Question: i develop an application on android which is thus structured:

Activity 1, Activity 2, ..., Activity n - are tabs with related Activity.
'''
TabHost tabHost = getTabHost();
Resources res = getResources();
View view = null;
Context ctx = MyApplication.getInstance().getApplicationContext();
TabSpec startspec = tabHost.newTabSpec("Login");
view = prepareTabView(ctx, "Login", res.getDrawable(R.drawable.menu_bkg), R.drawable.tab_files_selector);
startspec.setIndicator(view).setContent(new Intent(this, LoginActivity.class));
tabHost.addTab(startspec);
'''
TabActivity content view:
'''
<?xml version="1.0" encoding="utf-8"?>
<TabHost xmlns:android="http://schemas.android.com/apk/res/android"
android:id="@android:id/tabhost"
android:layout_width="match_parent"
android:layout_height="match_parent" >
<FrameLayout
android:layout_width="fill_parent"
android:layout_height="fill_parent"
android:background="@drawable/title_band"
android:orientation="vertical" >
<RelativeLayout
android:layout_width="fill_parent"
android:layout_height="fill_parent"
android:layout_alignParentTop="true"
android:layout_centerHorizontal="true"
android:orientation="vertical" >
<FrameLayout
android:id="@android:id/tabcontent"
android:layout_width="fill_parent"
android:layout_height="fill_parent"
android:clipChildren="false" />
<TabWidget
android:id="@android:id/tabs"
android:layout_width="fill_parent"
android:layout_height="wrap_content" />
</RelativeLayout>
</FrameLayout>
</TabHost>
'''
My problem is:
How replace TabActivity with FragmentActivity or another else, so I use tabs with all the same activities ?
Thanks in advance.
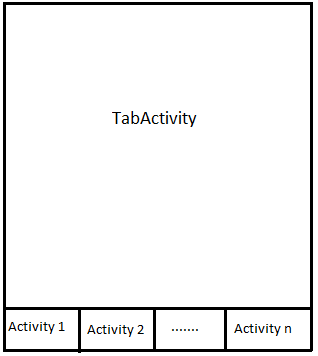
Answer: I suggest that you base your solution on the Action Bar (or Action Bar Sherlock ) and move your tabs to the top. I suggest a FragmentActivity (or SherlockFragmentActivity) with a Fragment for each tab. I have done this in my app and the programming is straightforward and well-documented. I suggest you
start by looking at this:
<URL>
Good Luck !